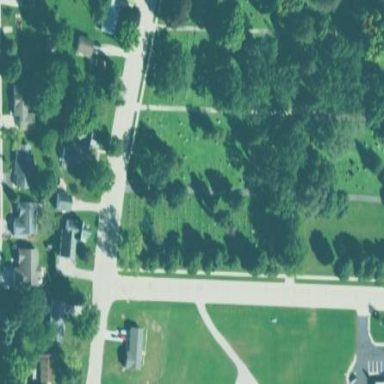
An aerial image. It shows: Cemetery.